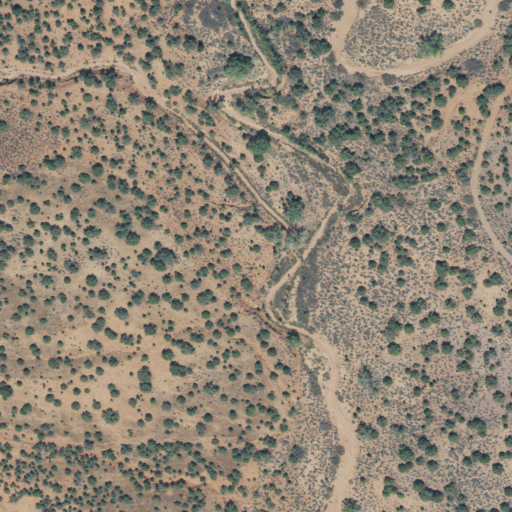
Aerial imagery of valley in Utah named Art Canyon containing shrub and evergreen forest